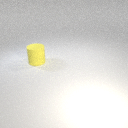
large yellow rubber cylinder